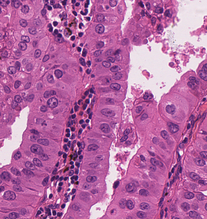
Tumor epithelial tissue: yes
Tumor-associated stroma tissue: yes
Normal tissue: no